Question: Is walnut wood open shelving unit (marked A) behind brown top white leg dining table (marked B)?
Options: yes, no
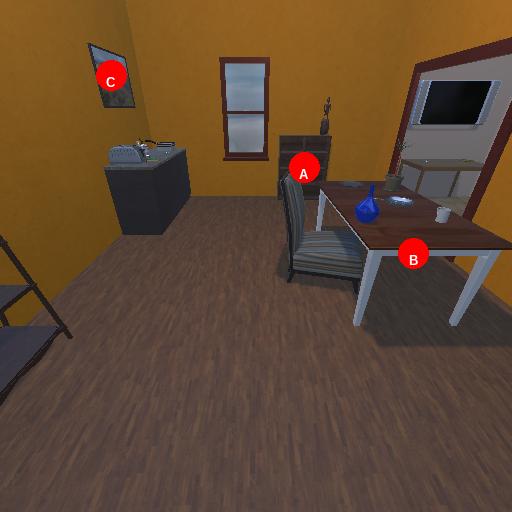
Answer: yes